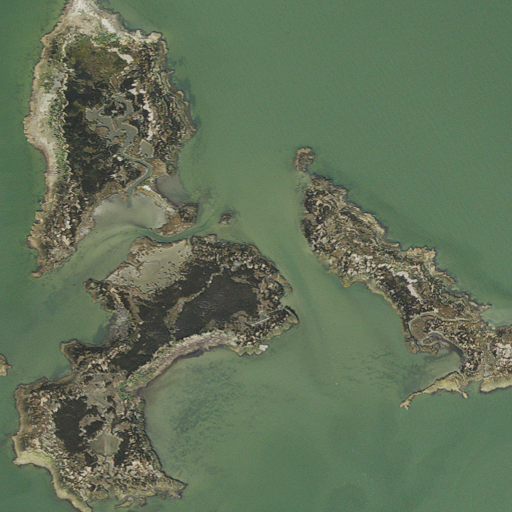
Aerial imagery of island in Maryland named Spring Island containing open water and herbaceous wetlands